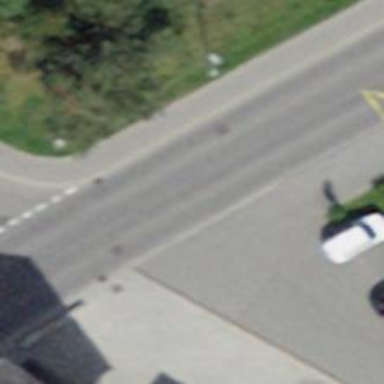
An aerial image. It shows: Left sidewalk along asphalt tertiary road.